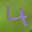
Label: 4